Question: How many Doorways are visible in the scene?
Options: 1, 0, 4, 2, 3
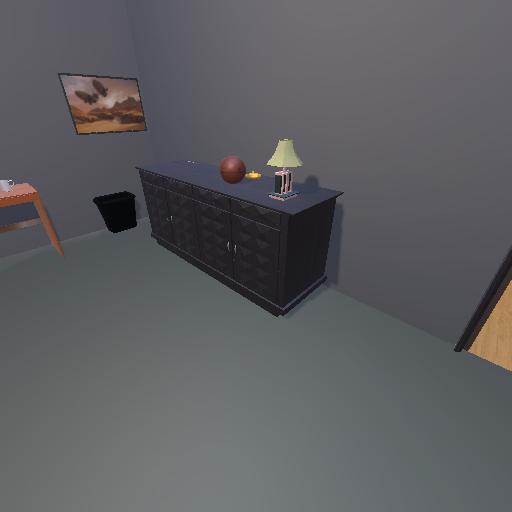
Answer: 1